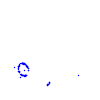
Particle: kaon